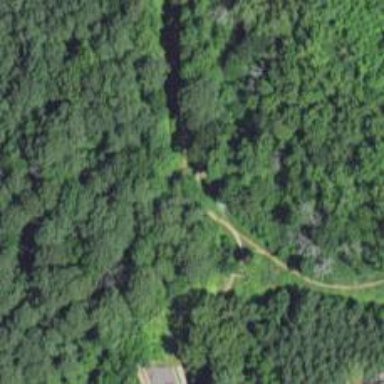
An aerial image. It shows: Path on bridge.